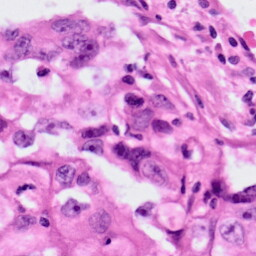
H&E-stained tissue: Lung